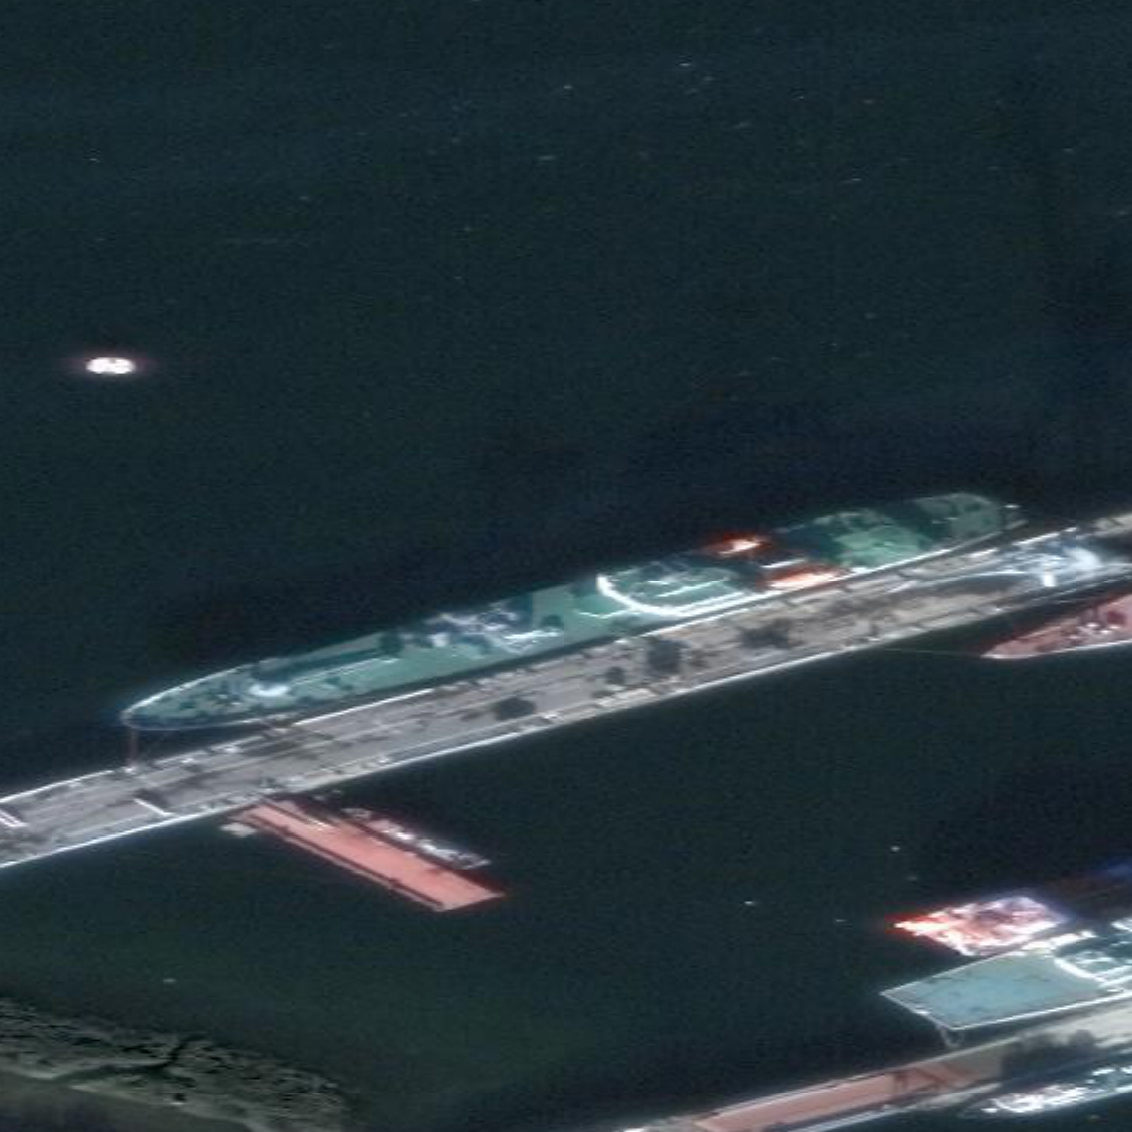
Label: cruiser